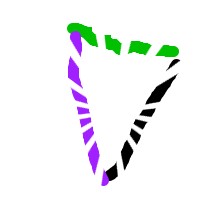
Shape: triangle